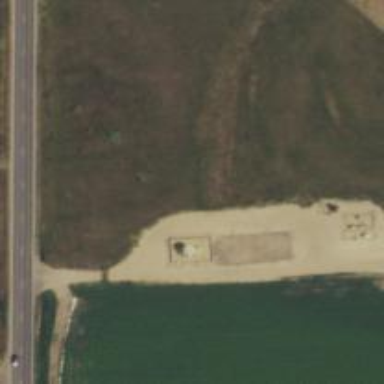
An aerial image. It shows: Storage tank that is man-made.